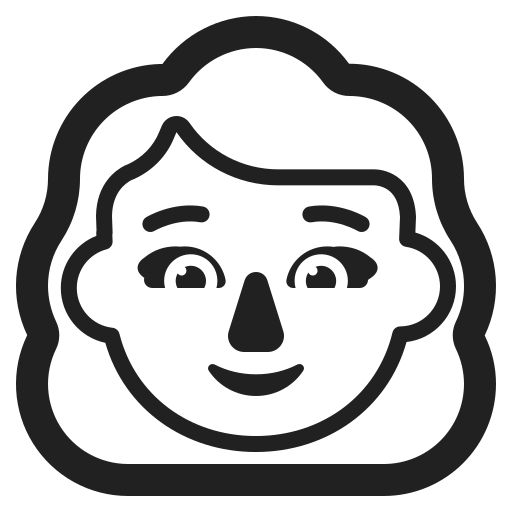
woman blonde hair high contrast default